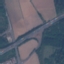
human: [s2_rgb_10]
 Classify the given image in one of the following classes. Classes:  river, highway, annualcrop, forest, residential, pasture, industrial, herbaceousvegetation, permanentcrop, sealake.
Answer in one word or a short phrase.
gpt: Highway